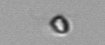
Label: nanoplankton_mix